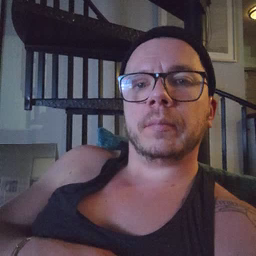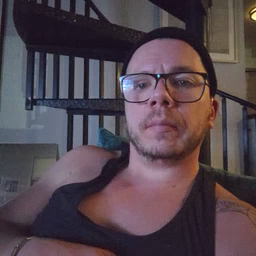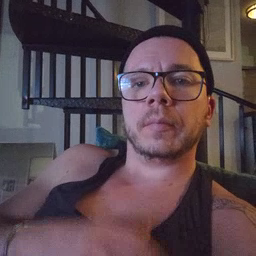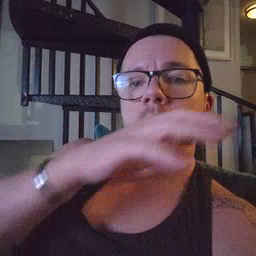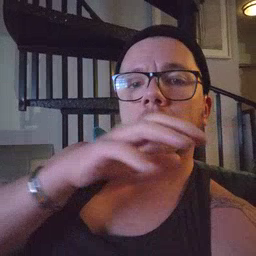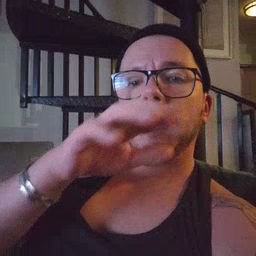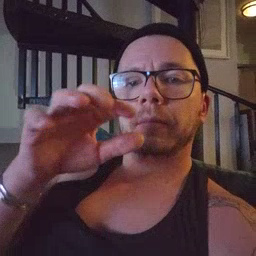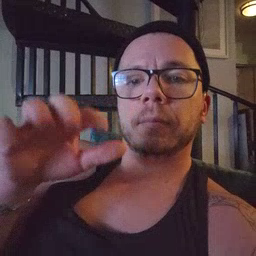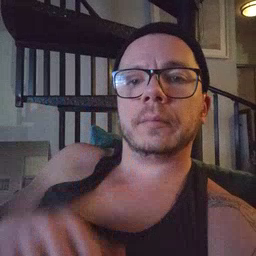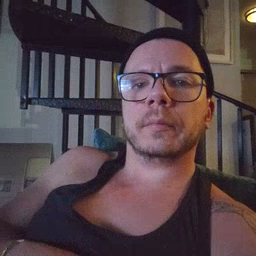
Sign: cloud